Field crop: tomato
Growth stage: 1
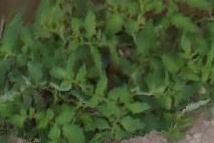
Species: tomato